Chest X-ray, AP view. Patient: 56 years old, sex M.
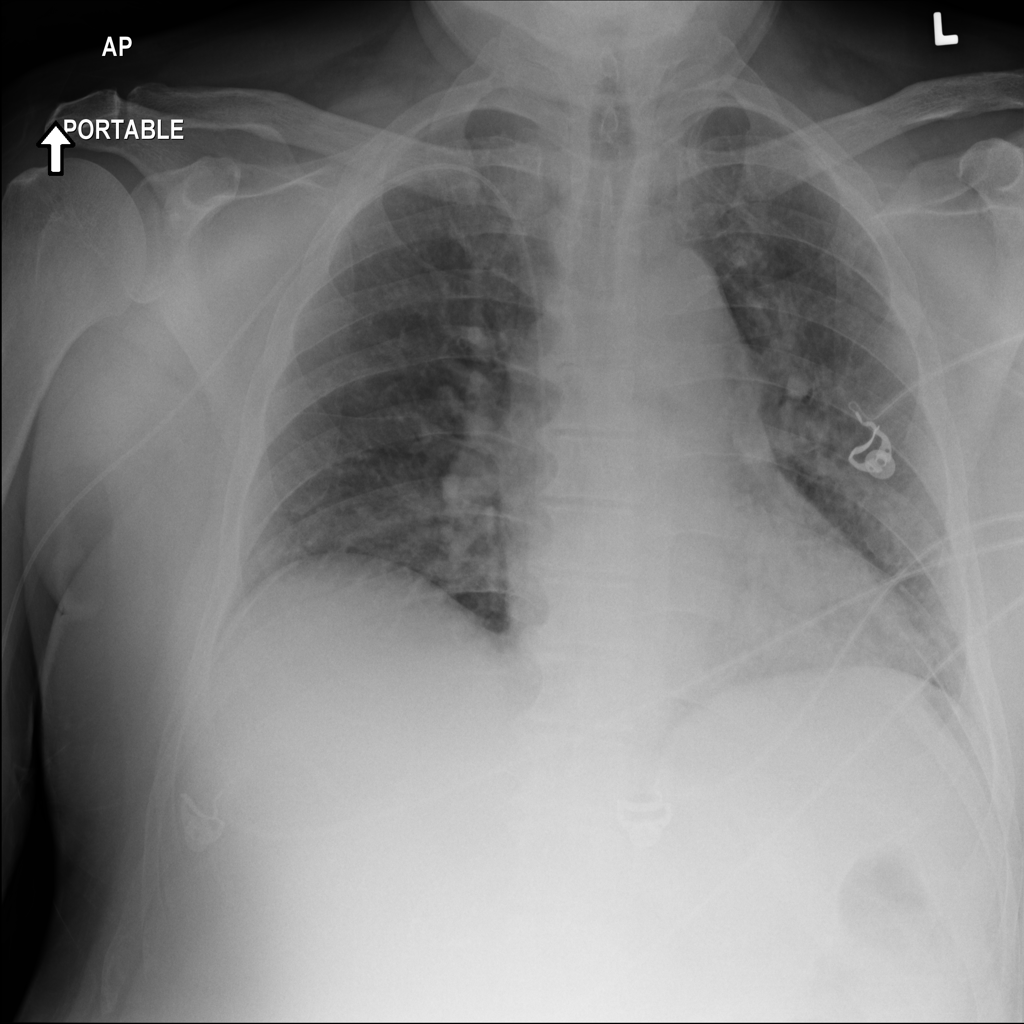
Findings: No Finding